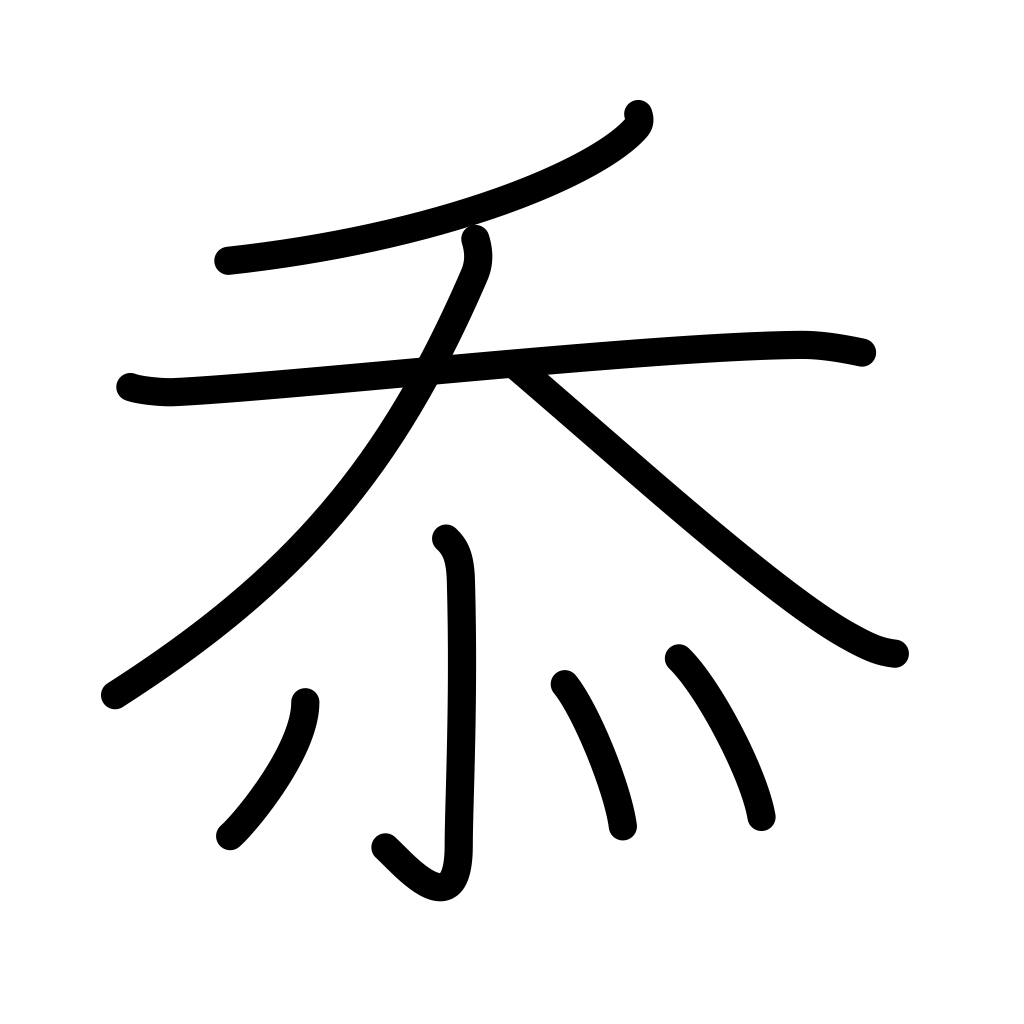
Meaning: grateful, indebted